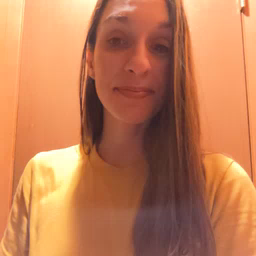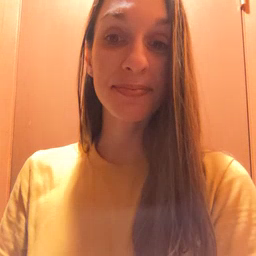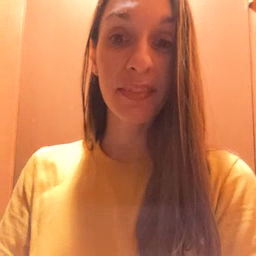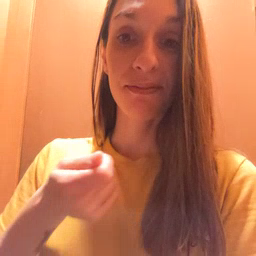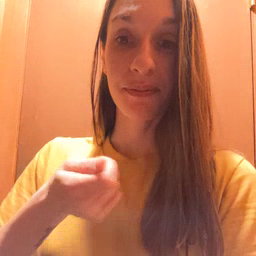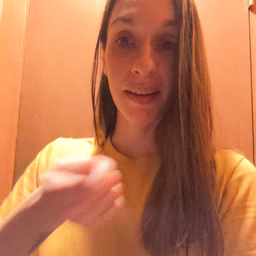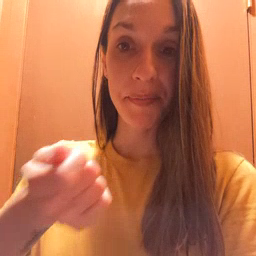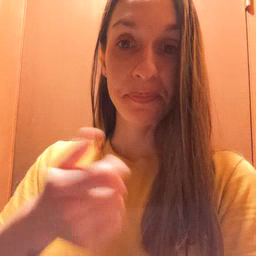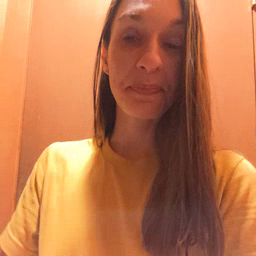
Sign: vacuum